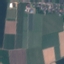
Land use / land cover class: PermanentCrop